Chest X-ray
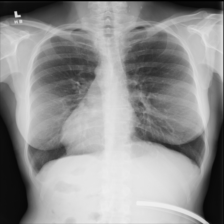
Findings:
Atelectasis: negative
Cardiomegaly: negative
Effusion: negative
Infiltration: negative
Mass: negative
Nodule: negative
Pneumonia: negative
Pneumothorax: negative
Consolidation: negative
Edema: negative
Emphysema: negative
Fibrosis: negative
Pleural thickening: negative
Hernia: negative